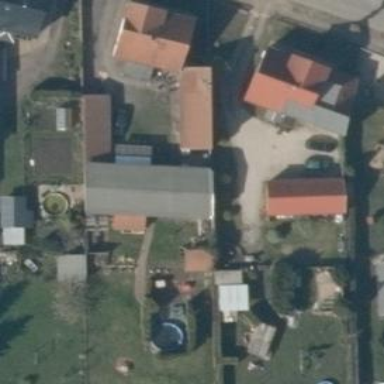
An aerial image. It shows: Shed building.